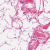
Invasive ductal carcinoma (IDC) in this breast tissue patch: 0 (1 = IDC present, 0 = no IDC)